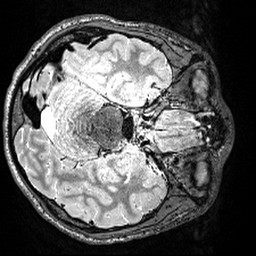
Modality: T2w
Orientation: axial
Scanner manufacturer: siemens
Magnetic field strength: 3 T
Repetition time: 3.2 s
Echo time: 0.566 s